Platform: macOS
Application: Chrome
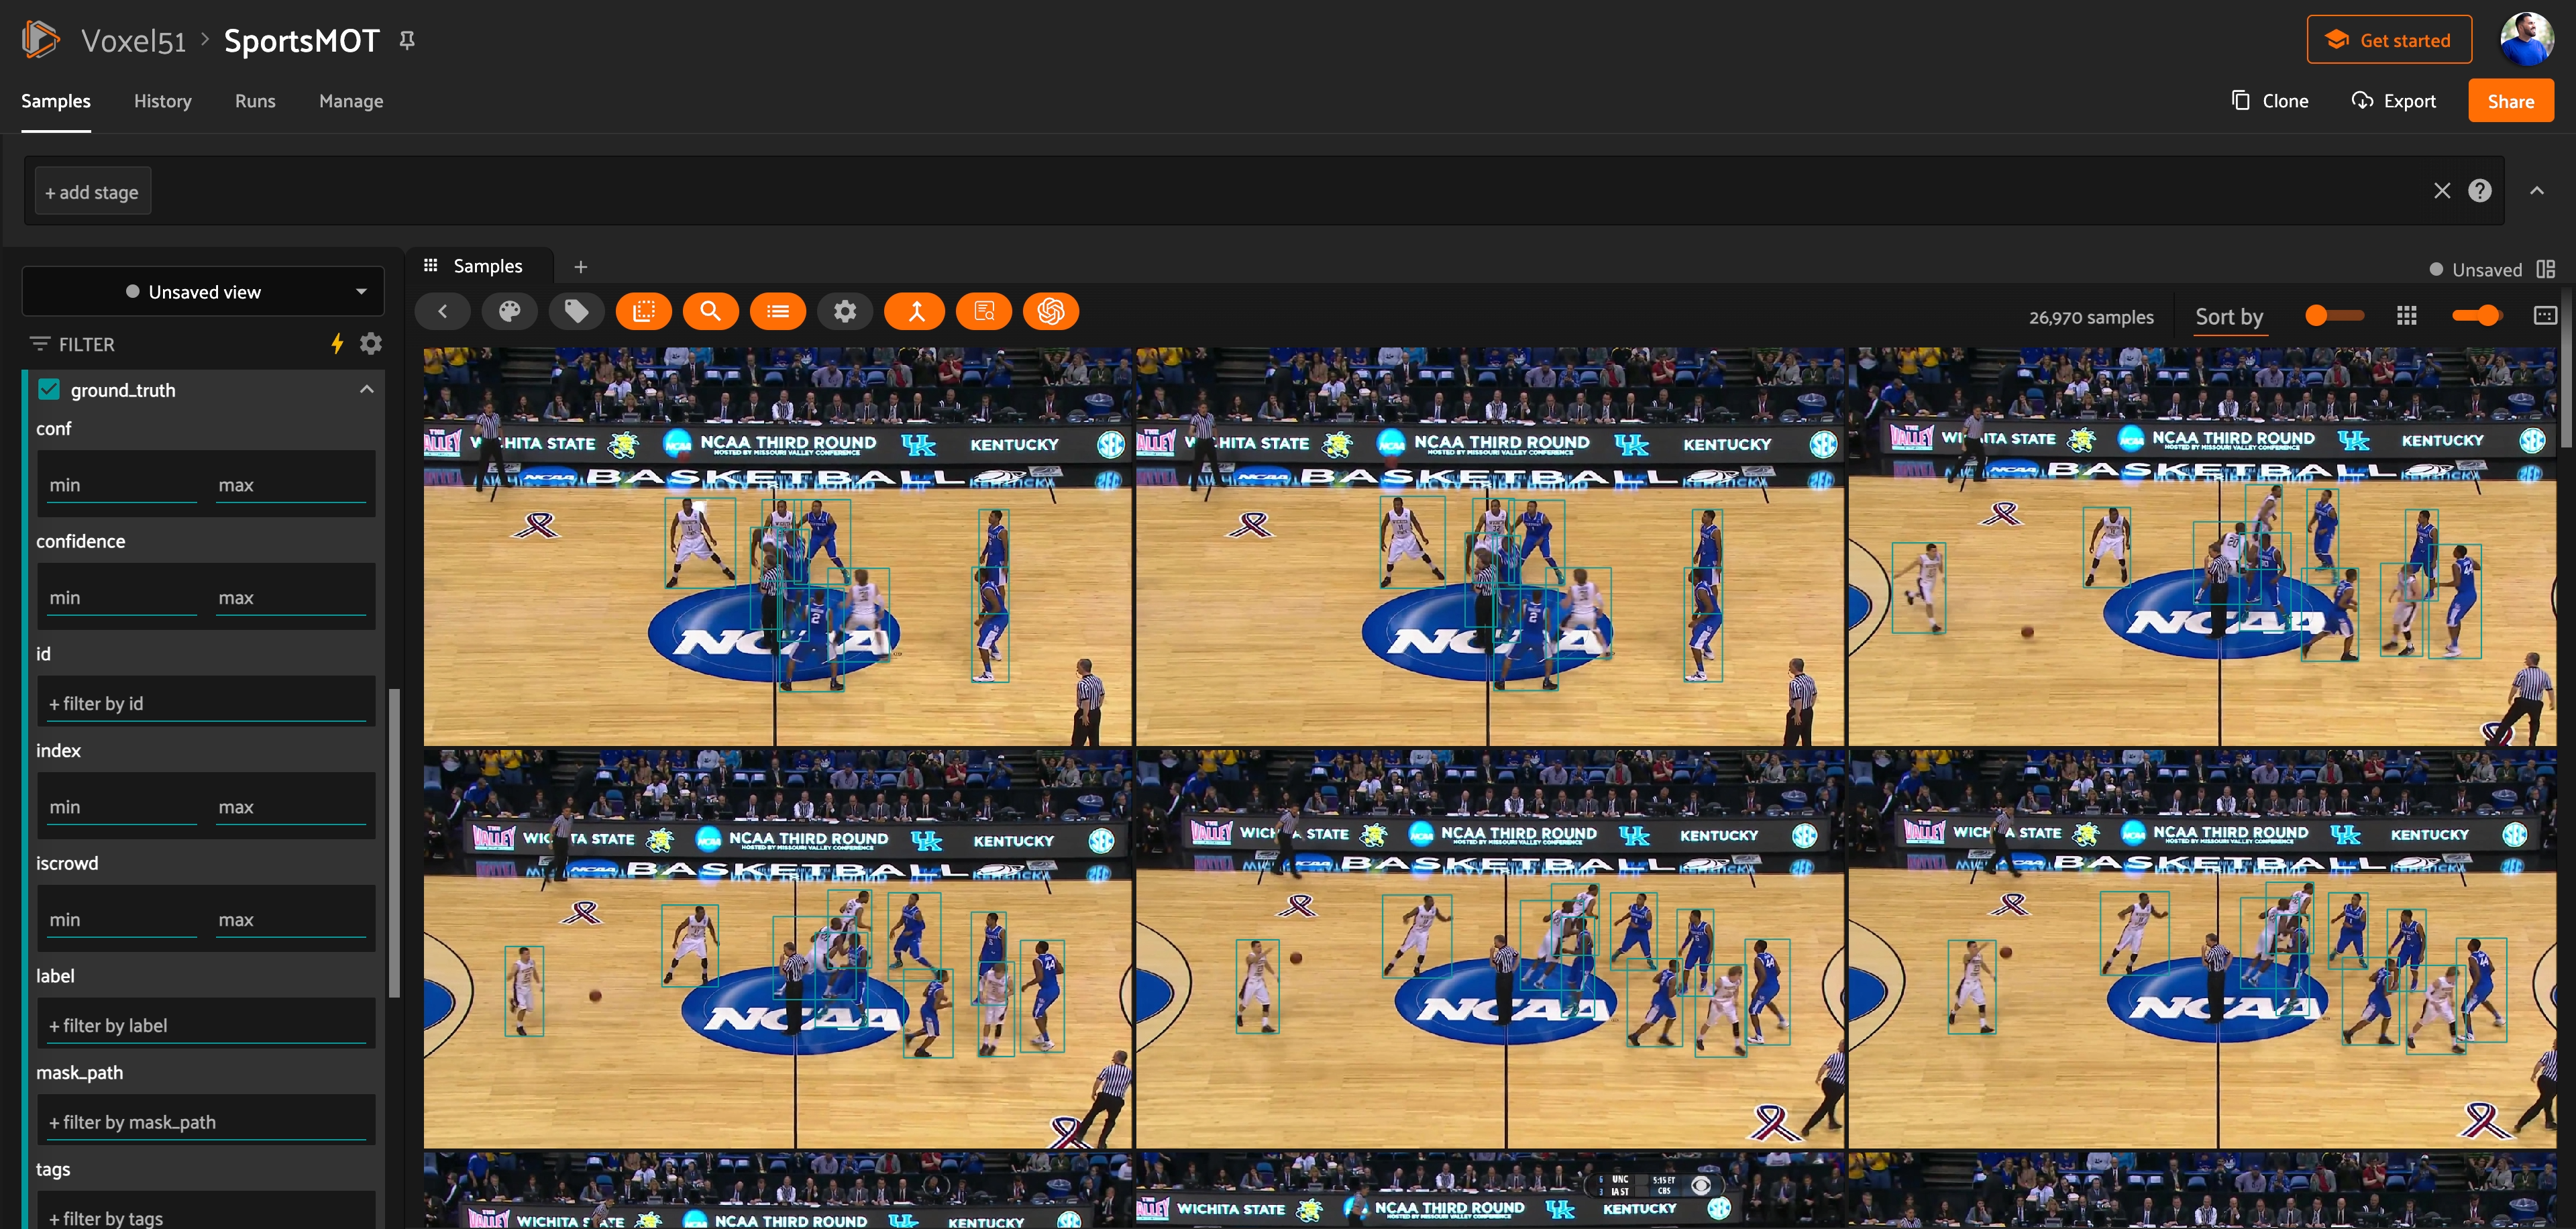
action_type: click

task_description: Toggle to visibility mode
action_type: click
element_info: Icon

task_description: Hide the grouth_truth labels from being displayed on the samples in the sample panel
action_type: click
element_info: Checkbox

task_description: Open the sample modal
action_type: click
element_info: Icon

task_description: Add a view stage
action_type: select
element_info: Menu Item